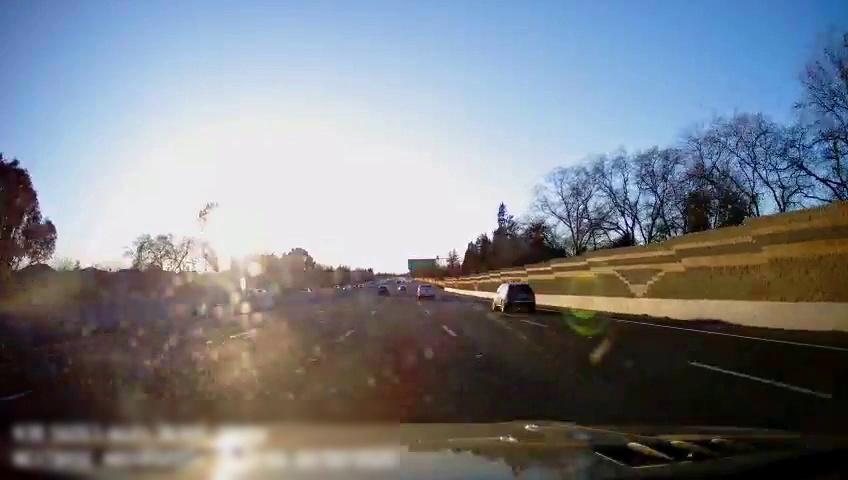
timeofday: Day
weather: Sunny
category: Drivable Space
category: Vehicles | Car
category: Vehicles | Car
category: Vehicles | Truck
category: Vehicles | SUV
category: Vehicles | SUV
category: Lanes | Alternate Lane
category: Lanes | Alternate Lane
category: Lanes | Current Lane
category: Lanes | Current Lane
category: Lanes | Alternate Lane
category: Lanes | Alternate Lane
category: Traffic | Signs